Question: I have a just added a circular progress bar to my app that I intend to use to display the percentage of a users budget that they have spent.
I have been struggling to figure out how I would convert the current budget calculation into a percentage to use to configure the progress circle. Basically, I have a total expenditure counter (outgoings) and a total credit counter (incomings) and I need to turn this into a number such as 0.134 for the progress circle, and I also need to figure out what percentage has been spent.
Here is an image of my progress circle:

This is my code for calculating the current budget:
'''
currentBudgetCalculation = currencyDouble + totalCreditCounter - totalSpendingsCounter
'''
currencyDouble is the initial budget, totalCreditCounter is the the total incomings and totalSpendingsCounter is the total outgoings.
What calculation would I need to do to get this working? The variable for inputing the progress circle value is a CGFloat.
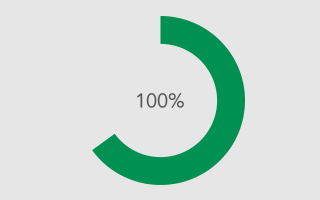
Answer: Depending on what you want to show you could use either formula below.
1) this is for calculating spending as a percent of initial budget plus credits
'''
import UIKit
var currencyDouble: Float = 100.0
var totalCreditCounter: Float = 10.0
var totalSpending: Float = 30.0
let perCent = 100*totalSpending/(currencyDouble + totalCreditCounter)
var perCentCGFloat = CGFloat(perCent)
'''
2) this is for calculating spending as a percent of initial
'''
import UIKit
var currencyDouble: Float = 100.0
var totalCreditCounter: Float = 10.0
var totalSpending: Float = 30.0
let perCent = 100*totalSpending/currencyDouble
var perCentCGFloat = CGFloat(perCent)
'''
The variables could have been Doubles also.